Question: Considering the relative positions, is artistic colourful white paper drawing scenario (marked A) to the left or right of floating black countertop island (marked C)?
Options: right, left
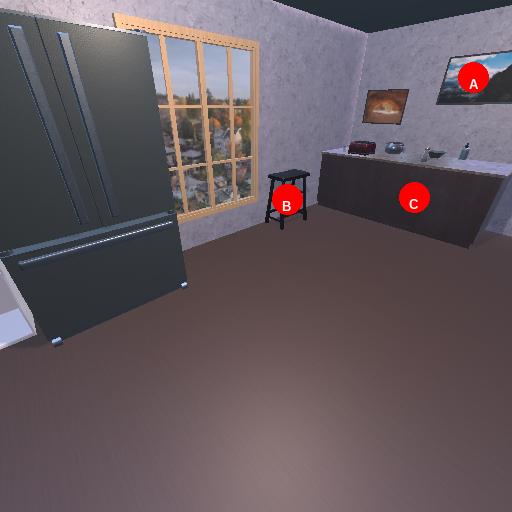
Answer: right